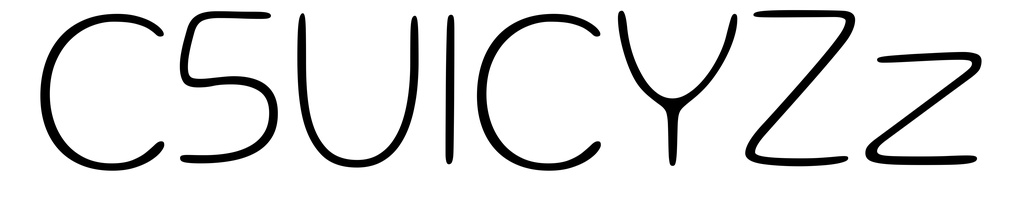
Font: Gluten_Thin